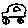
Label: car